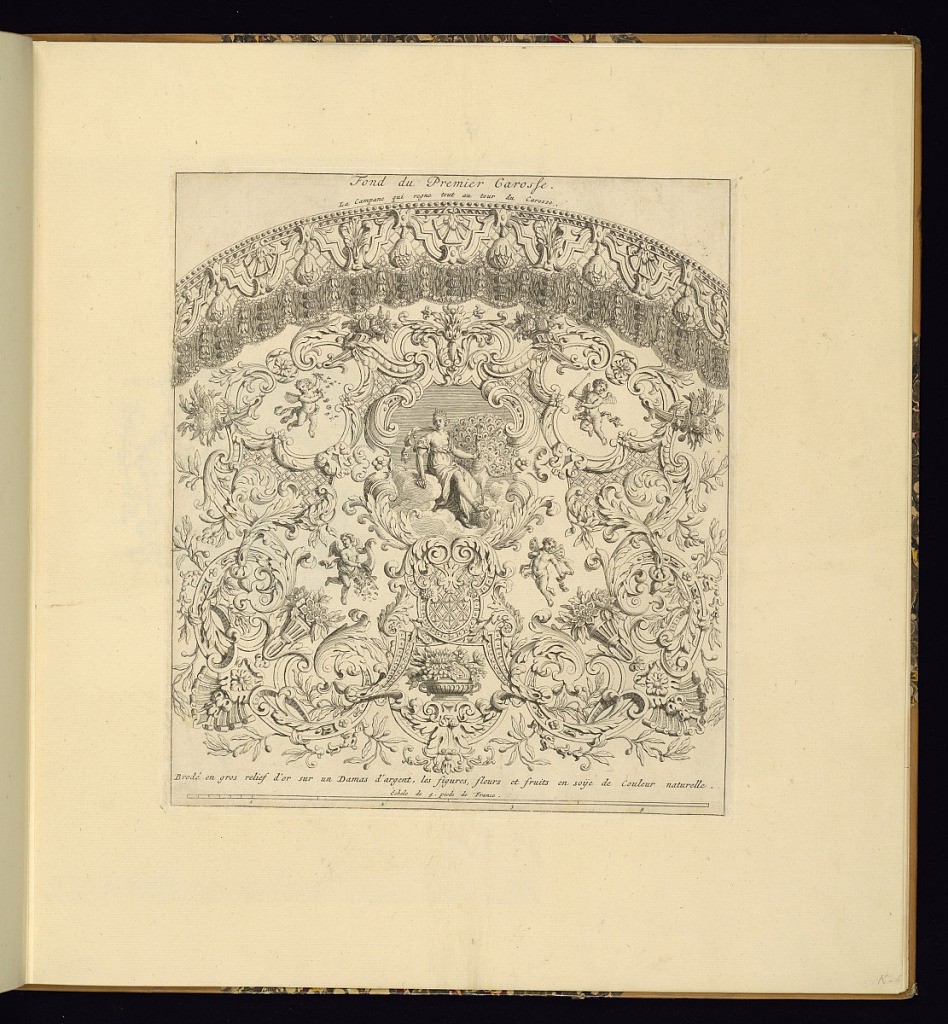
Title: Embroidery Designs for a Carriage
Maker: Bernard Picart, 1673–1733
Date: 1713
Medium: Engraving on laid paper
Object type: Print
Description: Embroidery designs for the interior of a carriage, decorated with ornament motifs including strapwork, beading, rinceaux, acanthus leaves, branches, flowers, putti. At center is a scene of Juno with a peacock next to her.